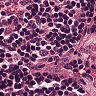
Metastatic tissue present: no